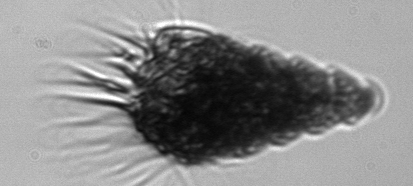
Label: Laboea_strobila